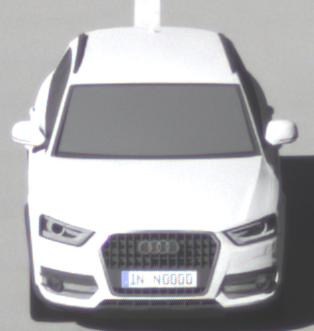
Make: Audi
Model: Q3 1.4 TFSI
Detailed model: Q3 (8U)
Model produced from: 2013/07
Model produced until: 2014/10
Doors: 5
Color: white
Road condition: dry road
Daytime: morning or afternoon
Contrast: high contrast